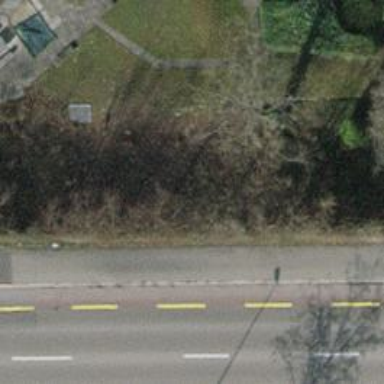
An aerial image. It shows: Bus stop with platform for public transport.